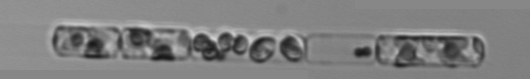
Label: Guinardia_delicatula_TAG_internal_parasite